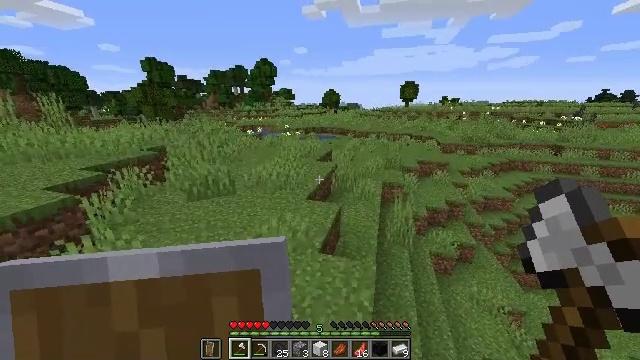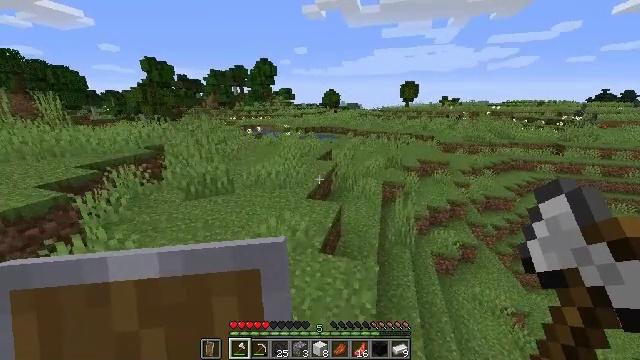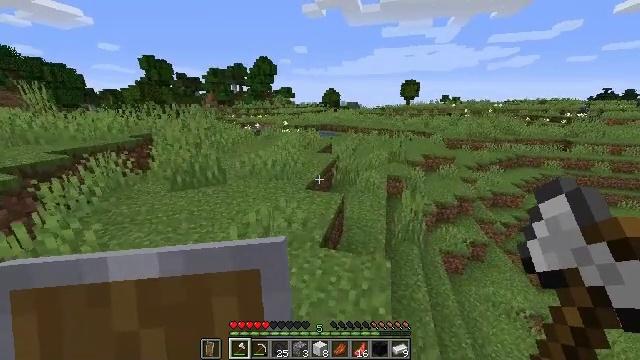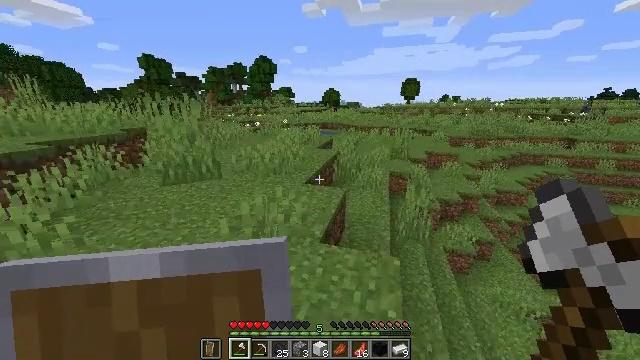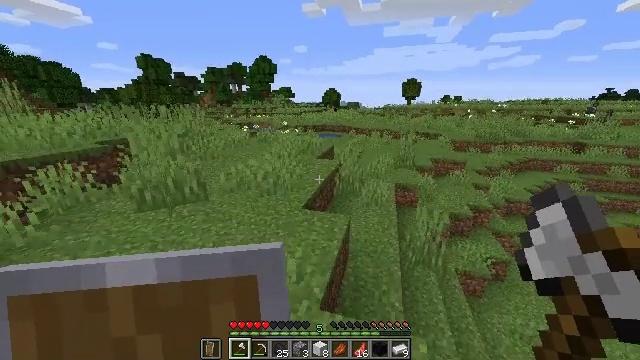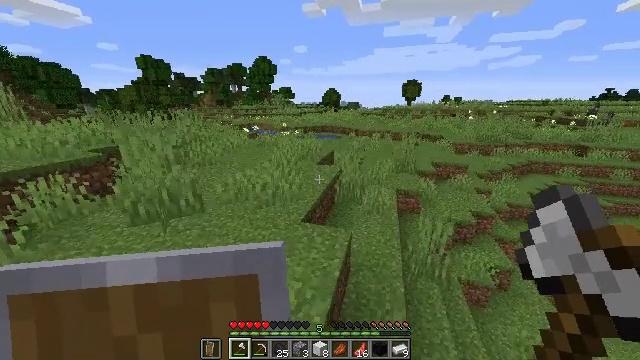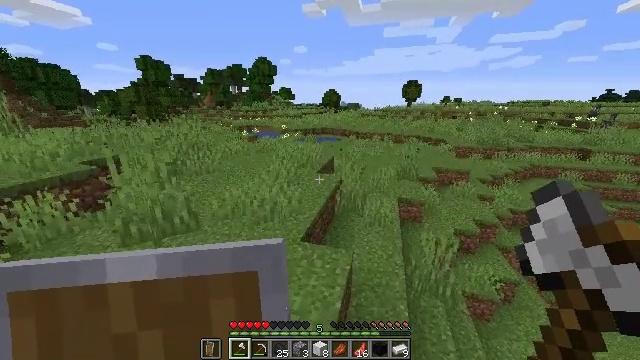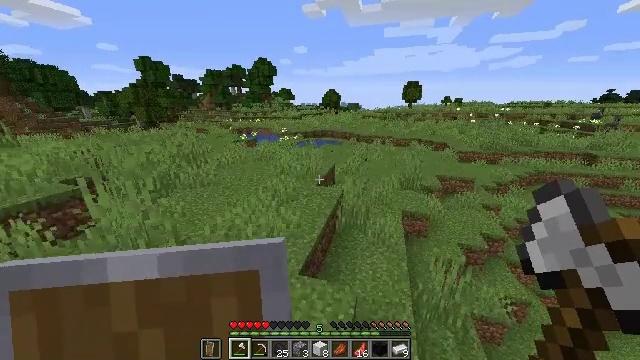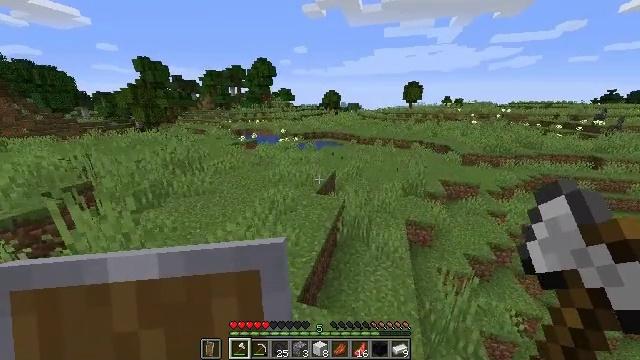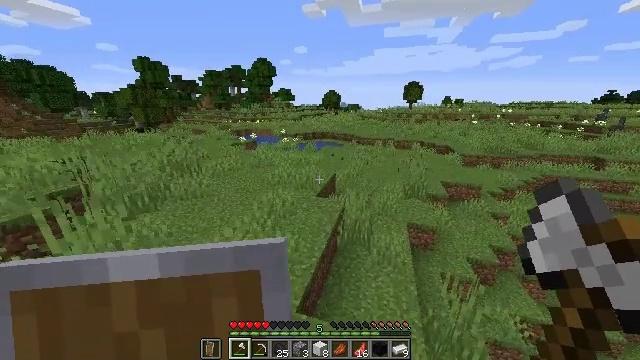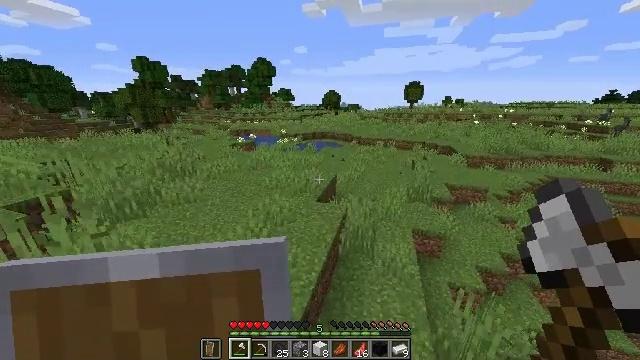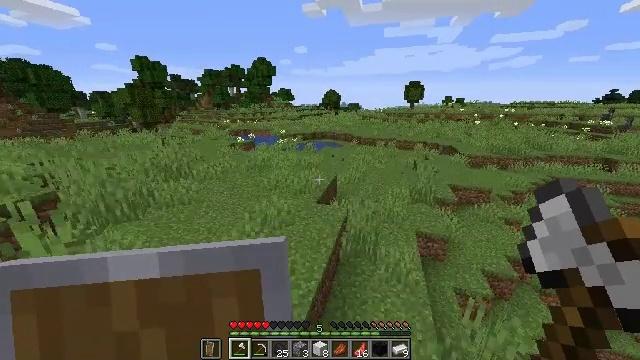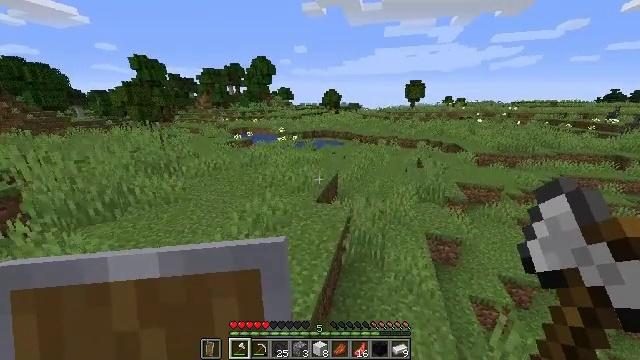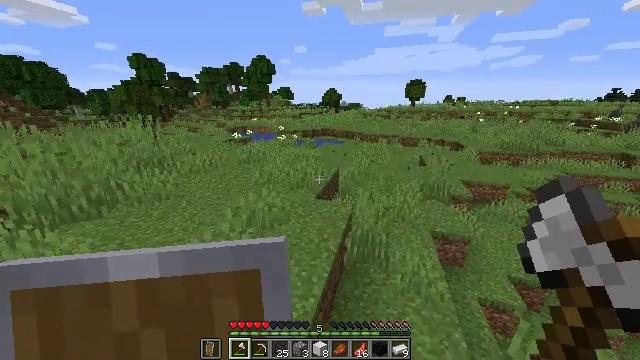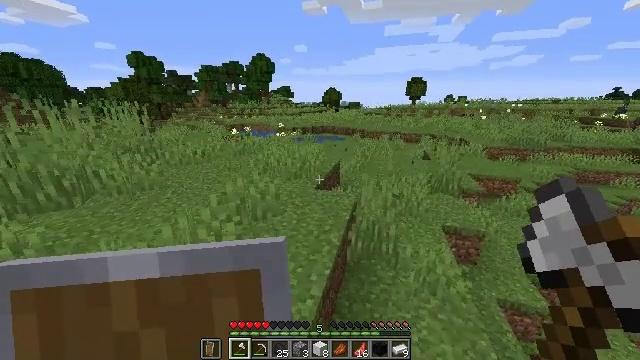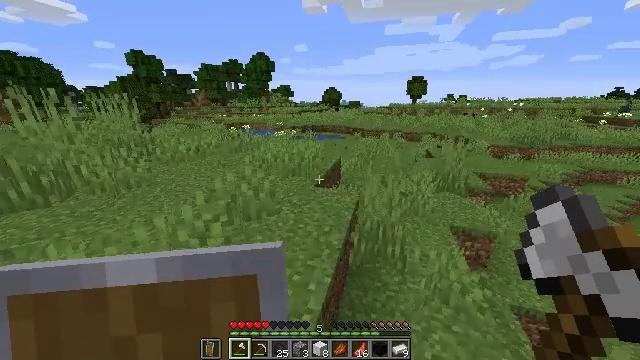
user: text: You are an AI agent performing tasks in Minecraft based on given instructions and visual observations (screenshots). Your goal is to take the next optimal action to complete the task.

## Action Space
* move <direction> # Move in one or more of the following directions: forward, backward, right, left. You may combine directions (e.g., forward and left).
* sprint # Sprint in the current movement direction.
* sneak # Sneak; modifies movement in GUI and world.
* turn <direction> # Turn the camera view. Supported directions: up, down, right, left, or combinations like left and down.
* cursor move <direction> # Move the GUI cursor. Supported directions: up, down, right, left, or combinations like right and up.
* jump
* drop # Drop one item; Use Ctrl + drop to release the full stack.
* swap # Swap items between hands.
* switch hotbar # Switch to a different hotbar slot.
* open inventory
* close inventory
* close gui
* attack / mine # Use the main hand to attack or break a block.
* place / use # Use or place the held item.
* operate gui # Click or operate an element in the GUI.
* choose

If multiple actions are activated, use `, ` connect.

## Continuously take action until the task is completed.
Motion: motion action
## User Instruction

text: Hunt animals.
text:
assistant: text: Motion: move forward, sprint, jump
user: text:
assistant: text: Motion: move forward, sprint, jump
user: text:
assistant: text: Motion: move forward, sprint, jump
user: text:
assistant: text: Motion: move forward, sprint, jump
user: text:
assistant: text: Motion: move forward, sprint, jump
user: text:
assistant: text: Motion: move forward, sprint, jump
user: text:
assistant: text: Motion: move forward, sprint, jump
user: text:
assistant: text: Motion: move forward, sprint, jump
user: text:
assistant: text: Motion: move forward, sprint, jump
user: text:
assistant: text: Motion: move forward, sprint, jump
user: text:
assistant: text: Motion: move forward, sprint, jump
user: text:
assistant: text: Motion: move forward, sprint, jump
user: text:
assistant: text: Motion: move forward, sprint, jump
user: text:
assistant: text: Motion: move forward, sprint, jump
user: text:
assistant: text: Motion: move forward, sprint, jump
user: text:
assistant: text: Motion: move forward, sprint, jump
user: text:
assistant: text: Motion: move forward, sprint, jump
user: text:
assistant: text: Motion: move forward, sprint, jump
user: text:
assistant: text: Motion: move forward, sprint, jump
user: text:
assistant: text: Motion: move forward, sprint, jump
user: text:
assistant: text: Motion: move forward, sprint, turn left, jump
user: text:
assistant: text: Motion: move forward, sprint, jump
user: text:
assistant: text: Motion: move forward, sprint, jump
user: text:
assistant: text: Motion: move forward, sprint, jump
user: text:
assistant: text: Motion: move forward, sprint, jump
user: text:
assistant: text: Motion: move forward, sprint, jump
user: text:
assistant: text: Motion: move forward, sprint, turn right, jump
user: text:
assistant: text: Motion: move forward, sprint, turn right, jump
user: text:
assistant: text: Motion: move forward, sprint, turn right, jump
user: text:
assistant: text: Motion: move forward, sprint, jump